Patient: sex M, age 66
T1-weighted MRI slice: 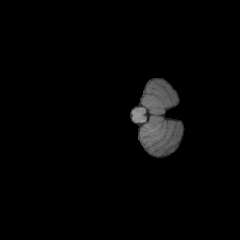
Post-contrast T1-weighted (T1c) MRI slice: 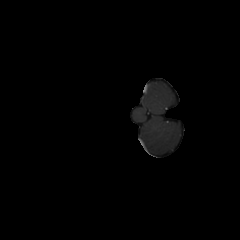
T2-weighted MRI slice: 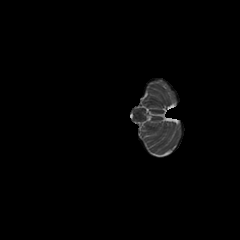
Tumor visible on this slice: no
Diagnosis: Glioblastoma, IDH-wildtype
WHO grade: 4